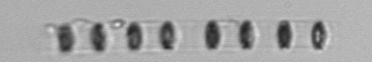
Label: Skeletonema